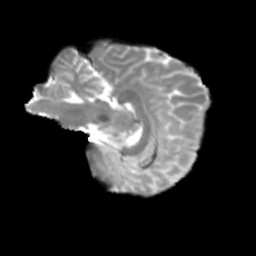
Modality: T2w
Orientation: sagittal
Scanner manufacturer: siemens
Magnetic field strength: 3 T
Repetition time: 4 s
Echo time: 0.0594 s